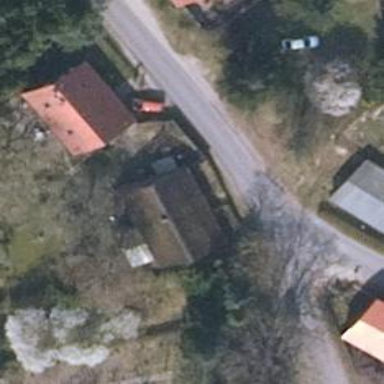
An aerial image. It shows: Smooth asphalt road in residential area.